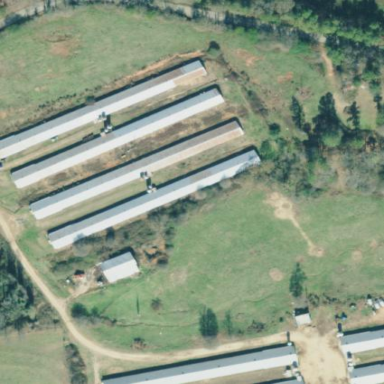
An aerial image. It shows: Poultry house.